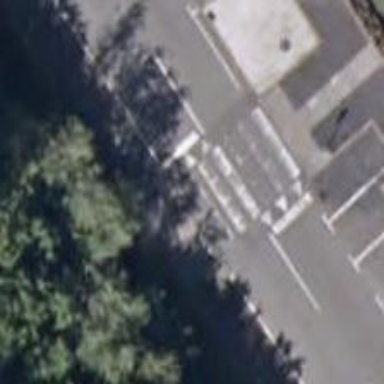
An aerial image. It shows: Marked road crossing with traffic calming table.